Question: Is there a way of avoid duplicate rows only when status = 'S'?
Example:

I tried to create an index "unique" but when status = 'N' it should allow duplicate, then it did not work correctly.
Any sugestions to avoid duplicates in SQL?
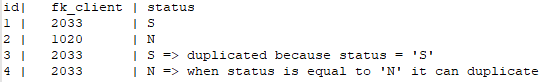
Answer: Yes, you could use <URL>:
'''
CREATE UNIQUE INDEX UIX_name ON tab(fk_client) WHERE status = 'S';
'''